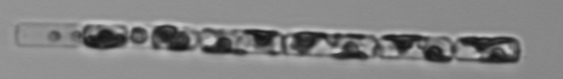
Label: Guinardia_delicatula_TAG_internal_parasite